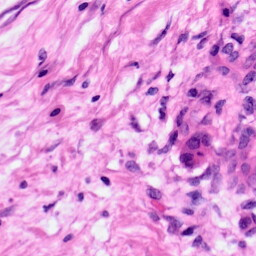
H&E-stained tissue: Pancreatic